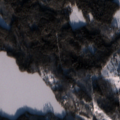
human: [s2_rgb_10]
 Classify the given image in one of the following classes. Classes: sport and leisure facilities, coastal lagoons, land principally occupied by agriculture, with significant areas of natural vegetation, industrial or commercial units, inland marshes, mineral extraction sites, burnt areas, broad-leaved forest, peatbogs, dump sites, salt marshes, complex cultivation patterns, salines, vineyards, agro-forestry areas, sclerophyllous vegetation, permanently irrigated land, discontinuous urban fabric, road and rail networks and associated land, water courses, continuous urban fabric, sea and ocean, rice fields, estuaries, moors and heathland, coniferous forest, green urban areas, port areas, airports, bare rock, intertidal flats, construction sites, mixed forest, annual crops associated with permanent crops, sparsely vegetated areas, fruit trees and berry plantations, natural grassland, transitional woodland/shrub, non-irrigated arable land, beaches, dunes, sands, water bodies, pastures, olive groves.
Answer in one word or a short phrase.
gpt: coniferous forest, mixed forest, water bodies